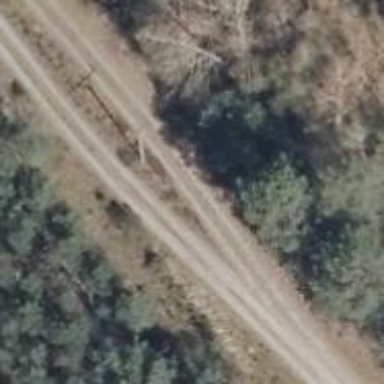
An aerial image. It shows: Power pole.